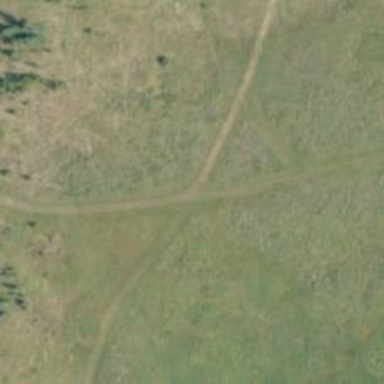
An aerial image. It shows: Intermediate level Nordic ski trail groomed for classic and skating styles.